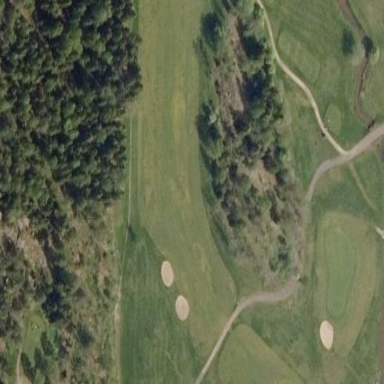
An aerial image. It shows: Grassy area designated as golf fairway.